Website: lowes
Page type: account-selection
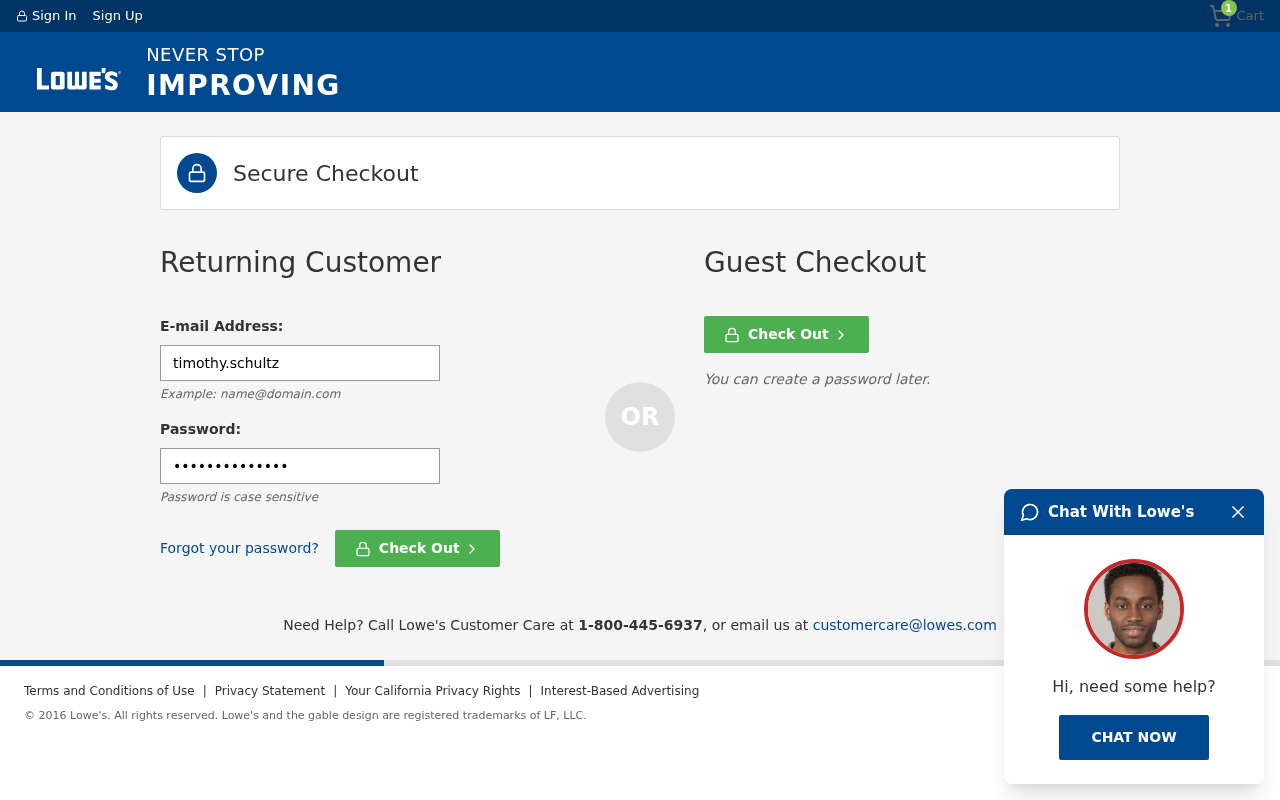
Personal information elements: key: PII_LOGIN_USERNAME
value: timothy.schultz
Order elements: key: ORDER_NUM_ITEMS
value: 1